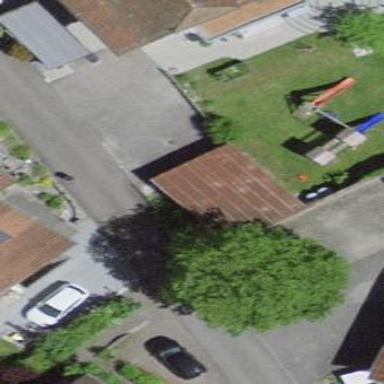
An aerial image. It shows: View of roof of building.